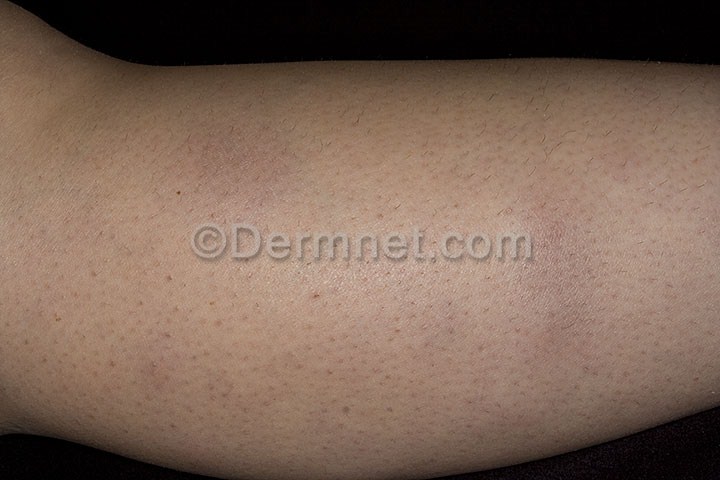
Disease: Vasculitis Photos